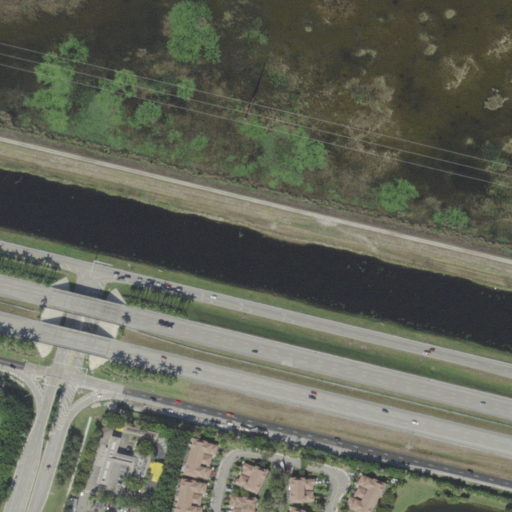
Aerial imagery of levee in Florida named Levee Number 35 containing open water, low intensity development, herbaceous wetlands, medium intensity development, woody wetlands, open development, and high intensity development